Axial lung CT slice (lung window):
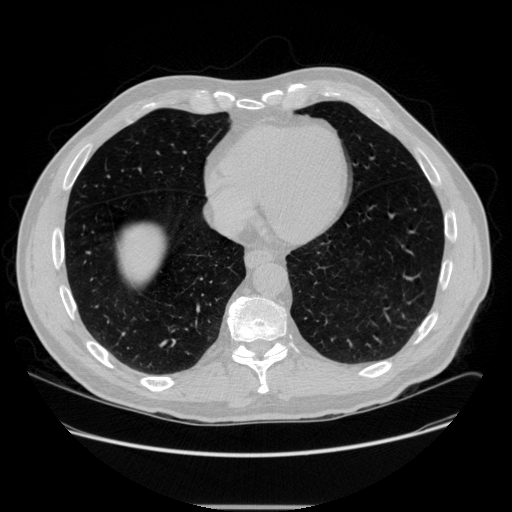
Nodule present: no